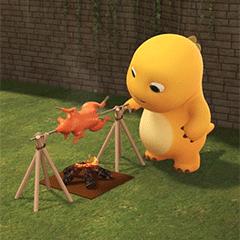
Label: nailong